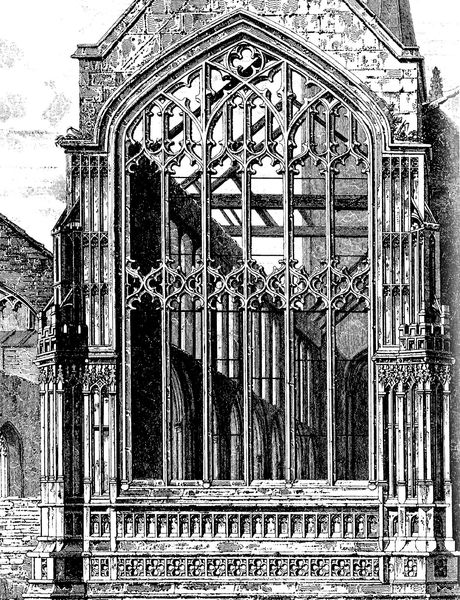
Titel: Kirche St. Lawrence, Evesham/Hereford und Worcester
Standort: Hereford (EU - GB)
Schlagwörter: himmel, fenster, grau, hell, pfeiler, schwarz, säulen, weiss, zeichnung, dach, muster, architektur, stein, steine, brücke, gitter, kirche, gotik, turm, bogen, fassade, perspektive, leer, mauer, graphik, detail, balken, bögen, ruine, stich, schwarzweiß, kunst, verziert, portal, sims, gotisch, detaill, plan, absatz, gothik, streben, masswerk, friese, bauwerk, außenansicht, vierpass, dreipass, stabwerk, flamboyant, durchlässig, gothic, nonnenkopf, flambouant, hochstrebend